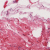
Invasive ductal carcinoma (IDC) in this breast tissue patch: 0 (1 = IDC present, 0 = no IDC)